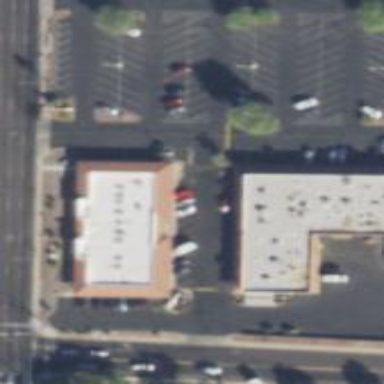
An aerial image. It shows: View of roof of building.